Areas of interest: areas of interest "Cinema"
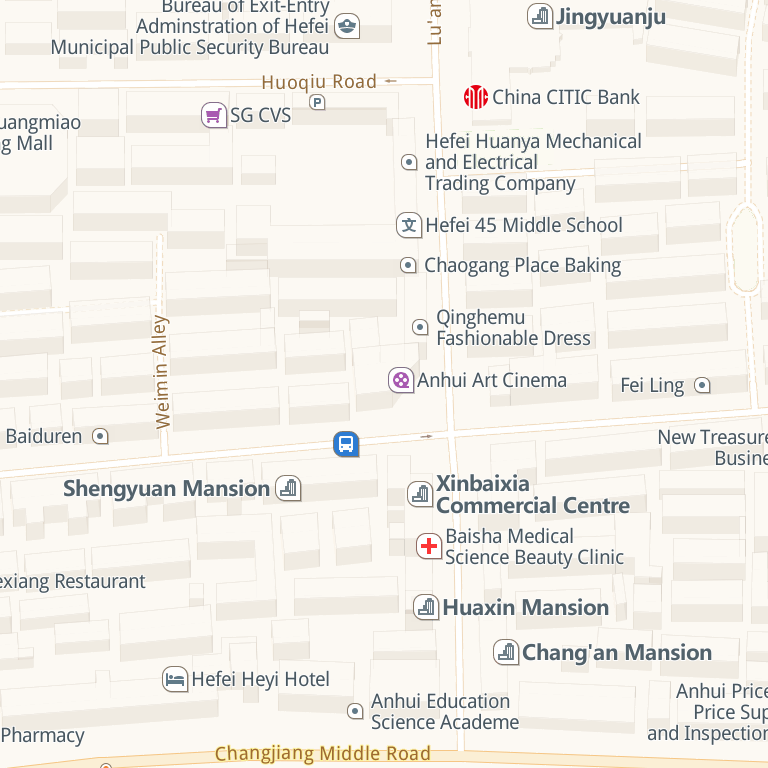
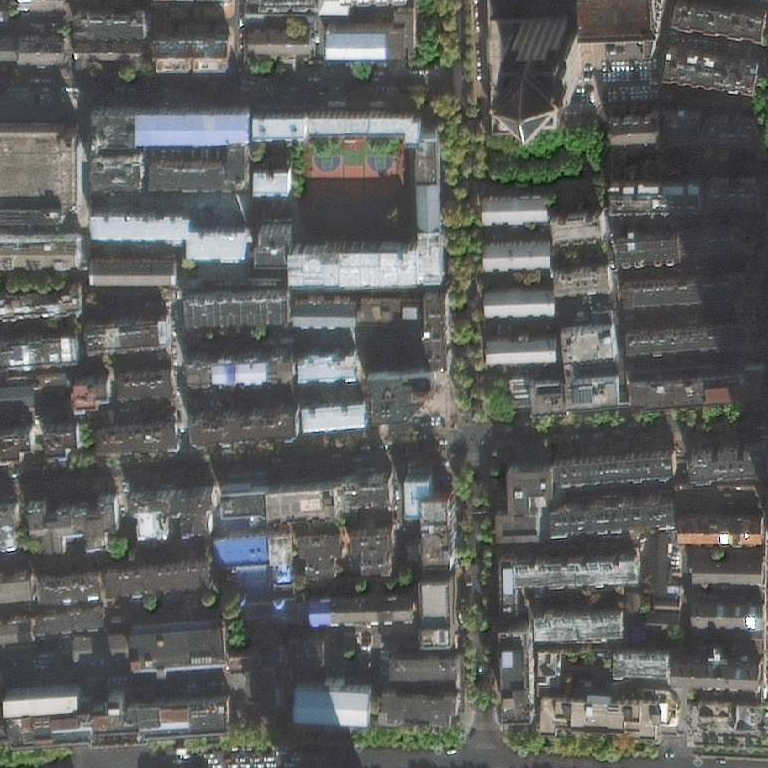